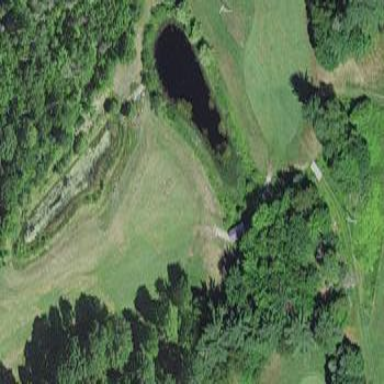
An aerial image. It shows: Scenic view of water hazard on golf course. The natural water feature adds beauty to the landscape.